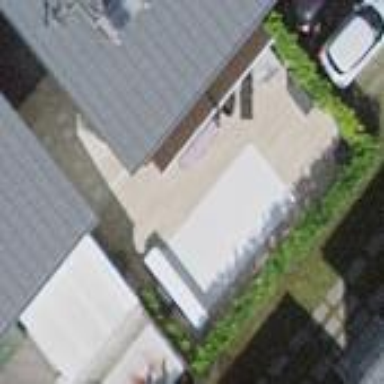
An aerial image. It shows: Garden enclosed by fence.